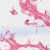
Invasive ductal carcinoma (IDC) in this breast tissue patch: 0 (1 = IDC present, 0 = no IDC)